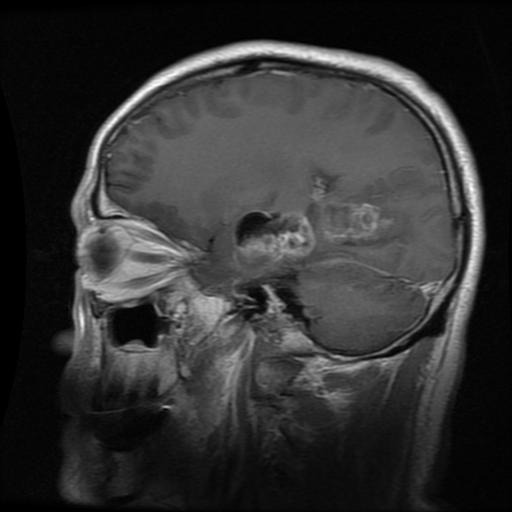
Label: glioma